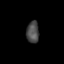
Tissue: lung
Cell type: Endothelial cells
Senescence score: 0.7012
Nuclear area (px): 269
Mean DAPI intensity: 73.558